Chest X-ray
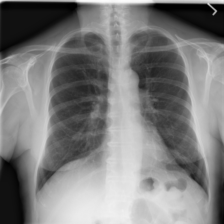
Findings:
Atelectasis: negative
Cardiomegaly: negative
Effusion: negative
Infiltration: negative
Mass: negative
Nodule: negative
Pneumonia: negative
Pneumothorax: negative
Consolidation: negative
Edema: negative
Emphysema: negative
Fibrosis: negative
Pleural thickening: negative
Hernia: negative